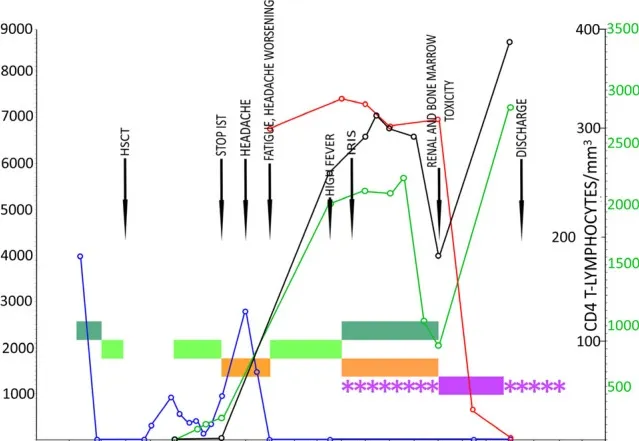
Lymphocyte count, cytomegalovirus (CMV) blood and cerebrospinal fluid (CSF) viral load, and the progression of symptoms and events over one year, in a 10-year-old girl who underwent allogeneic HSCT. Colour bars represent the timeline graph of antiviral treatments and their corresponding duration. After discontinuing the immune-suppressive regimen, the patient first experienced headaches with high blood CMV load, despite therapy with valganciclovir and foscarnet. Her symptoms then worsened until overt immune reconstitution inflammatory syndrome (IRIS) occurred, with high CSF CMV load, despite CMV clearance from the blood, together with an increase in lymphocyte count and severe bone marrow and renal toxicity. After the initiation of anti-CMV-specific immune globulins, the CSF viral load dropped rapidly, and symptoms improved. HSCT, hematopoietic stem cell transplantation; IST, immunosuppressive therapy; IRIS, immune reconstitution inflammatory syndrome; CMV, cytomegalovirus; CSF, cerebrospinal fluid.
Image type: pathology (immunostaining)